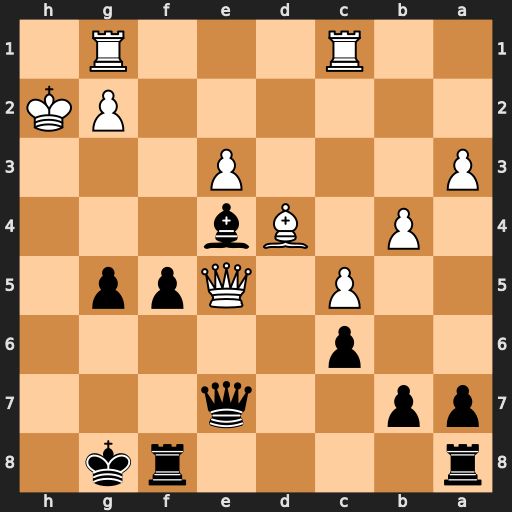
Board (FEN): r4rk1/pp2q3/2p5/2P1Qpp1/1P1Bb3/P3P3/6PK/2R3R1
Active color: b
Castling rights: -
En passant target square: -
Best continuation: Qh7+ Kg3 Qh4#